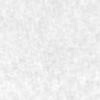
Label: no_change